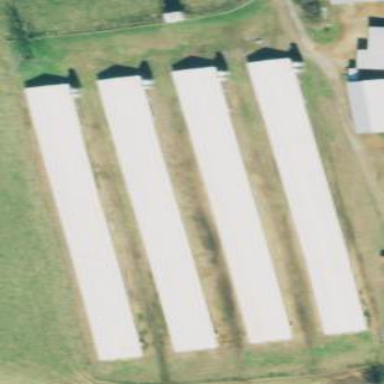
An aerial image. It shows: Poultry farmyard is depicted in the image.